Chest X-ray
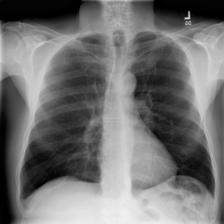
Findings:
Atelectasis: negative
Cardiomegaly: negative
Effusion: negative
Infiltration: negative
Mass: negative
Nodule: negative
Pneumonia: negative
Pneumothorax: negative
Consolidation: negative
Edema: negative
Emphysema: negative
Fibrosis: negative
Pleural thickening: negative
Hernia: negative